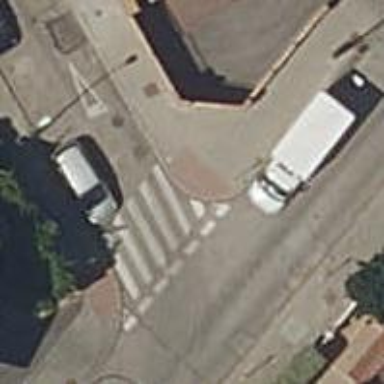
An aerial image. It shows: Uncontrolled zebra crossing on the road.